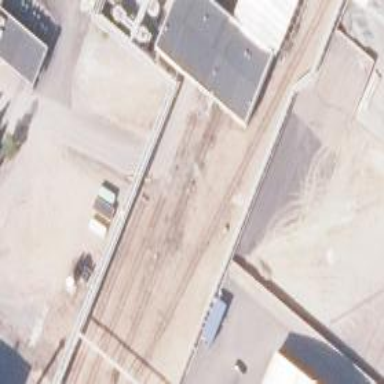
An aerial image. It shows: Wedge used for railway derailment.